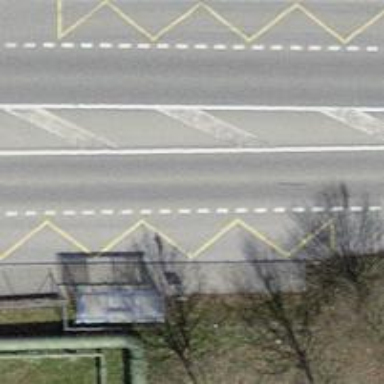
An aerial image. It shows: Bus stop with designated stop position for public transport.